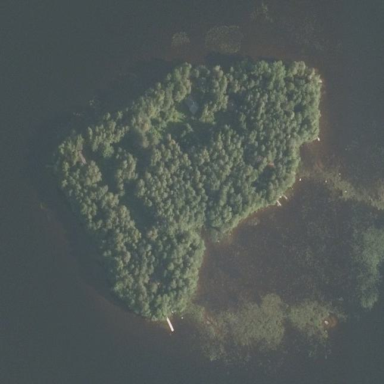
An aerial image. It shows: Image showing island.